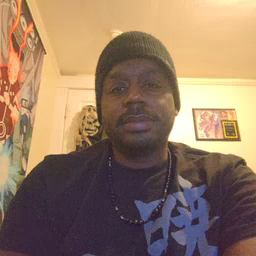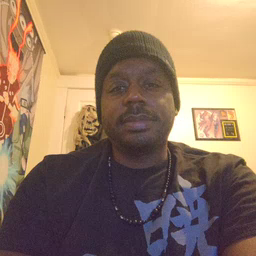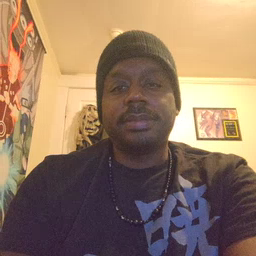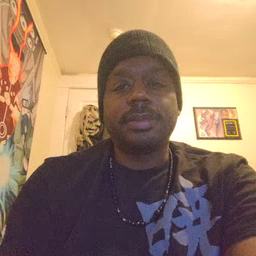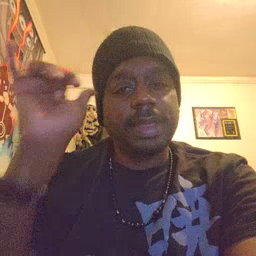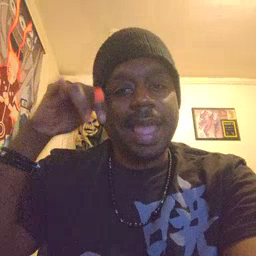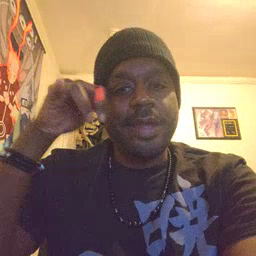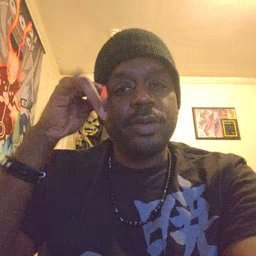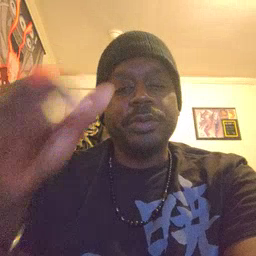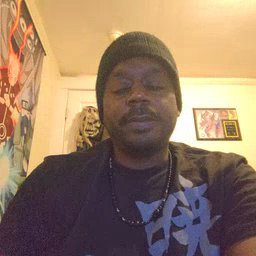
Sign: cow